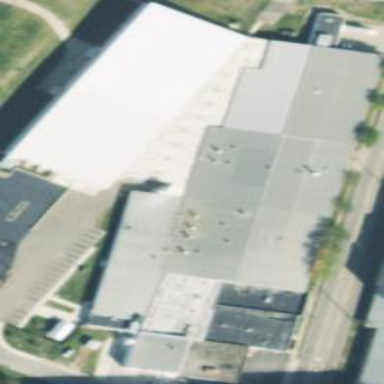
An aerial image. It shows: Industrial building.